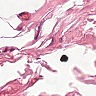
Metastatic tissue present: no